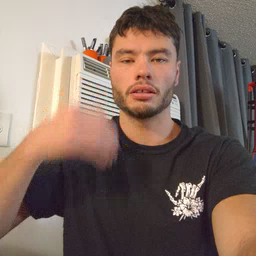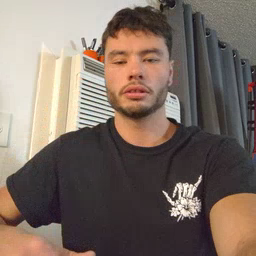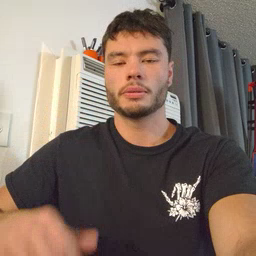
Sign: puppy